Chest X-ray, PA view. Patient: 31 years old, sex F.
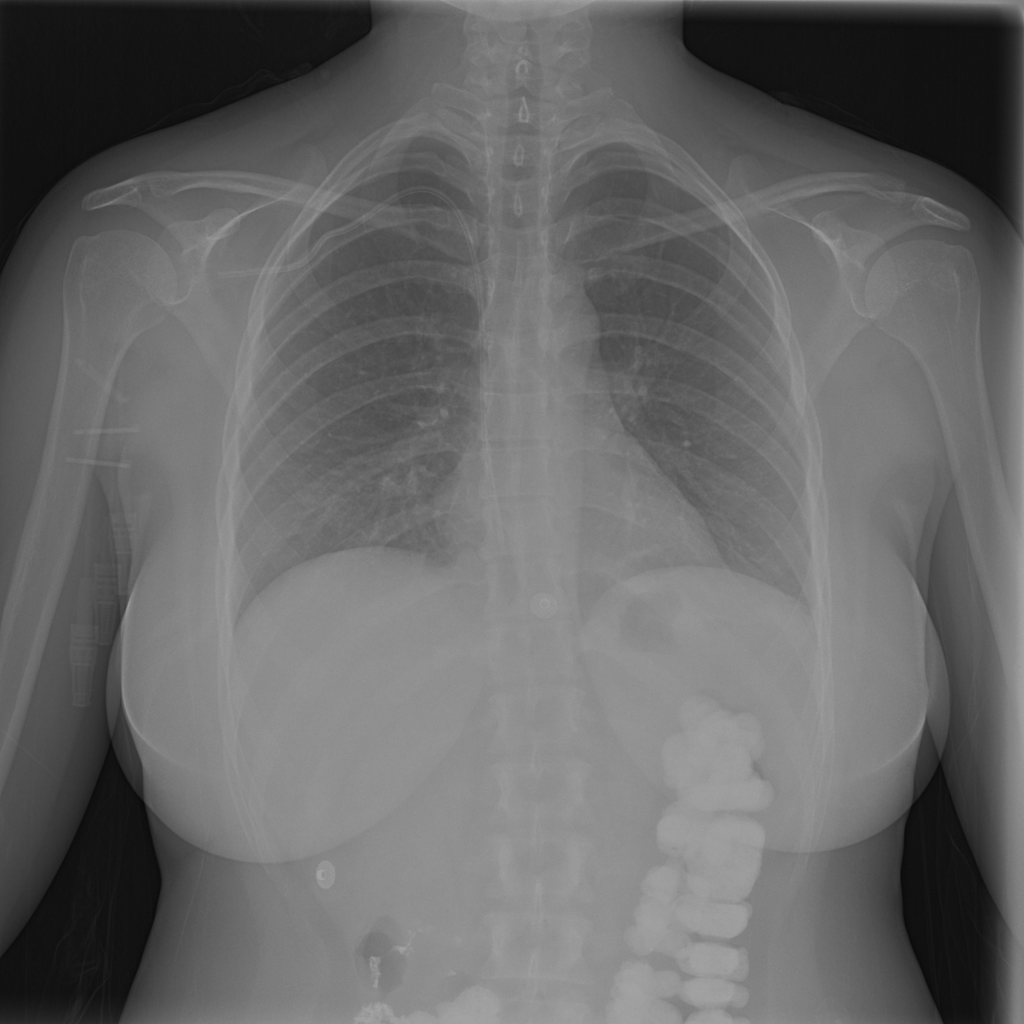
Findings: No Finding